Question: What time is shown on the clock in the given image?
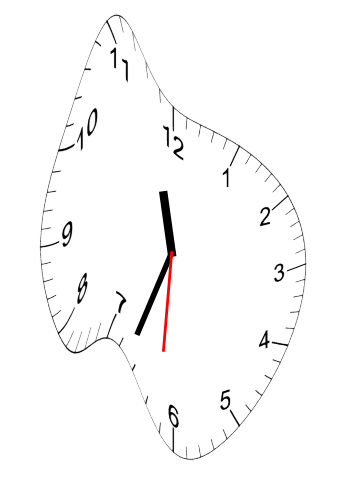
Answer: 11:33:31